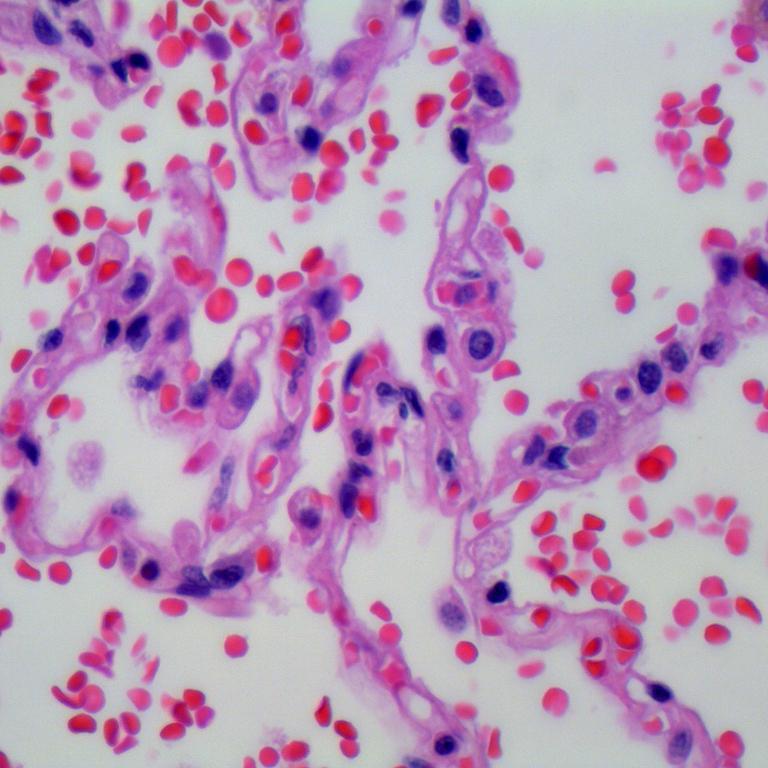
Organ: lung
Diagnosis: benign